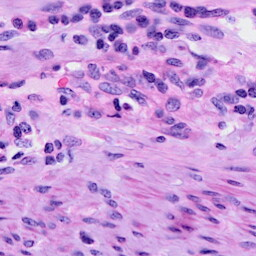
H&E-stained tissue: Cervix